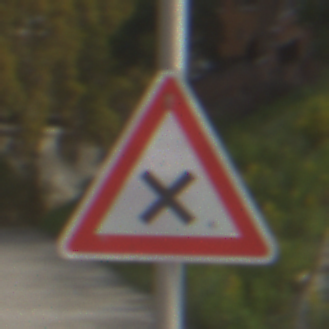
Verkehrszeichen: KreuzungOderEinmuendung
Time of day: MorningAfternoon
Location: Outdoor (Suburban)
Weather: PartlyCloudy
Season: NotSpecified
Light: Natural